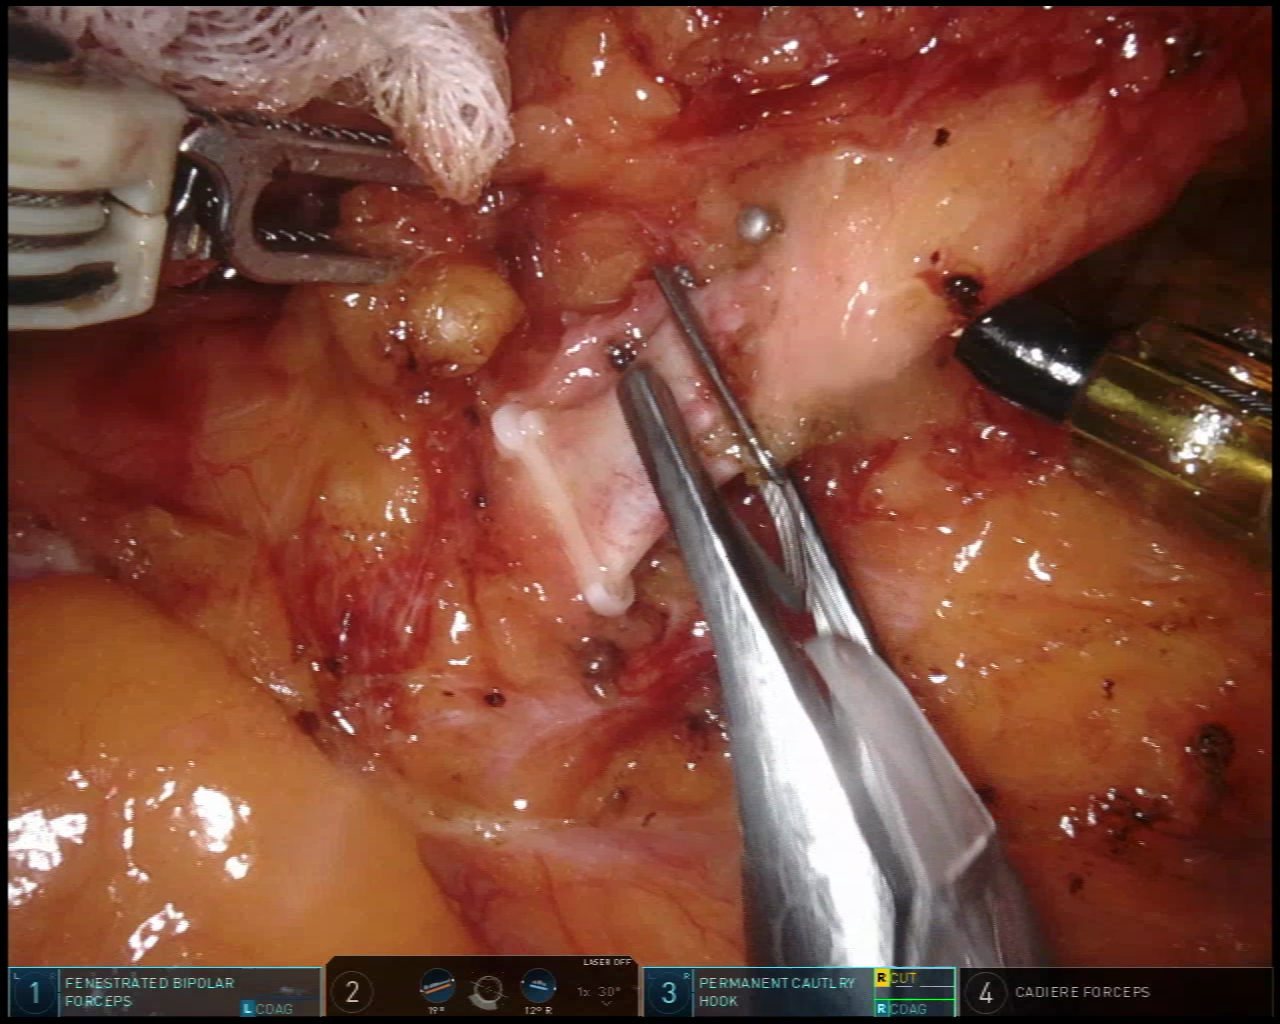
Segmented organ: inferior_mesenteric_artery
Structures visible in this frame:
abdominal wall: no
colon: no
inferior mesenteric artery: yes
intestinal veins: no
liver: no
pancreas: no
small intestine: no
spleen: no
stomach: no
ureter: no
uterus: no
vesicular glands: no